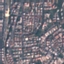
Label: Residential